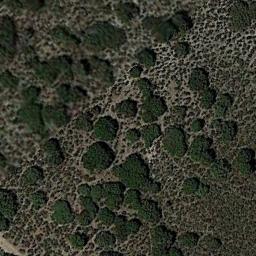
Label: chaparral